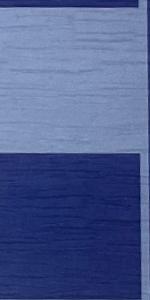
Label: Empty